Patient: sex F, age 86
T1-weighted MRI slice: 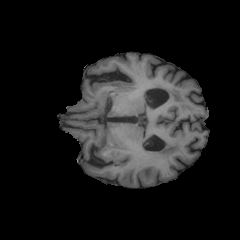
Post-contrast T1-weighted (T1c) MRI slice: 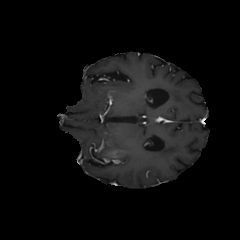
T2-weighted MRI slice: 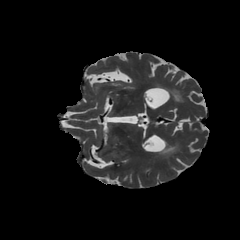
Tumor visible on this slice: yes
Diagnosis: Glioblastoma, IDH-wildtype
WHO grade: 4